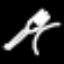
Label: fork